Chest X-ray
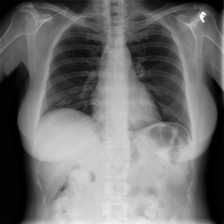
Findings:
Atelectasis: negative
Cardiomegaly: negative
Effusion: negative
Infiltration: negative
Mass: negative
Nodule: negative
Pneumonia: negative
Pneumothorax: negative
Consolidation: negative
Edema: negative
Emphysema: negative
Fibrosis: negative
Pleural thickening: negative
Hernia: negative